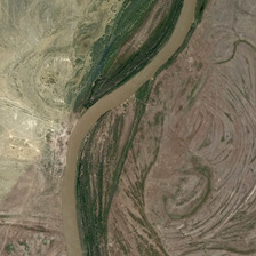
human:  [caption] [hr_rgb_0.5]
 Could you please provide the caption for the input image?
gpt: The land is covered with yellow weeds.

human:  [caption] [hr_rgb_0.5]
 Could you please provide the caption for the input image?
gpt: Land covered with yellow weeds is not.

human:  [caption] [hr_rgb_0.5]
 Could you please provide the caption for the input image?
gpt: A country full of yellow weeds is not.

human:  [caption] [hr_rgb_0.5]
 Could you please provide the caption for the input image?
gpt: The land full of yellow weeds is not.

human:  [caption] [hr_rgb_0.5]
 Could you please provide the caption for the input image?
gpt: The land covered with yellow weeds is not.